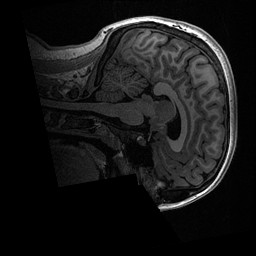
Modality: T1w
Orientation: sagittal
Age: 19
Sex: female
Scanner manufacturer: ge
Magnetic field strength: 3 T
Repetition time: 0.006952 s
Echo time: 0.00292 s